Question: I have a set of Latlng coordinates that I want to place on a Google Map, but instead of the usual markers, I want to create an overlay where a higher density of these latlng points will create a redder color overlay, while a lower density will give a greener overlay, everywhere in between will be a shade in between red and green. How can I achieve this?

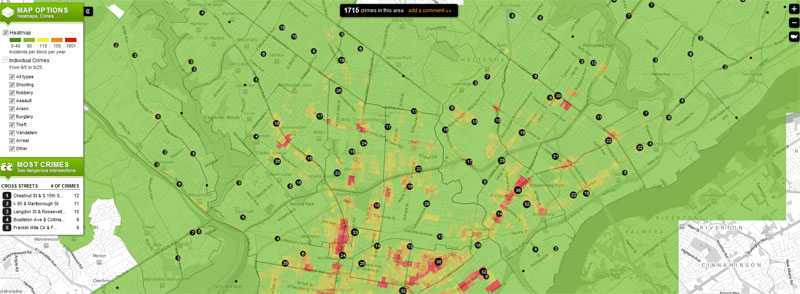
Answer: You could try to <URL> with data stored in Google Fusion Tables.
Also, have a look at this question from GIS SE:
<URL>